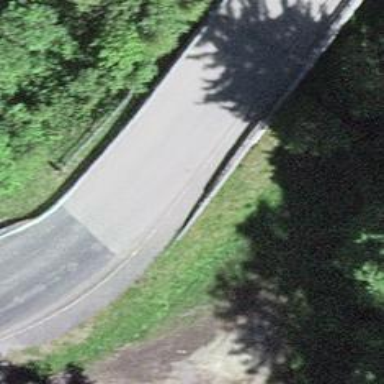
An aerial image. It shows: Tertiary road passing over bridge.